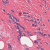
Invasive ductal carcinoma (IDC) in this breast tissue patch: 1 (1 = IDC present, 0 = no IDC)